Interaction volume radius: 10 \u00c5
Interaction volume height: 40 \u00c5
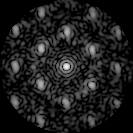
Disorder parameter: 0.455